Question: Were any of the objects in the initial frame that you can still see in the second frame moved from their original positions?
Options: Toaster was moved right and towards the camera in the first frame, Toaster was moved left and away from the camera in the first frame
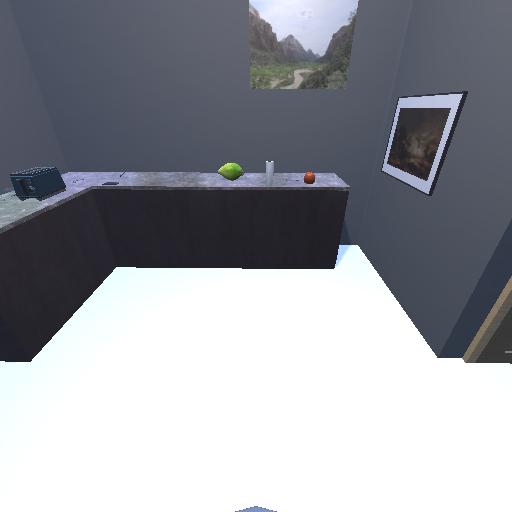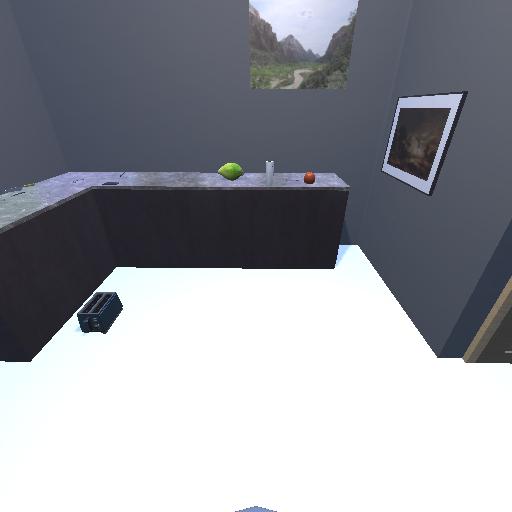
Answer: Toaster was moved right and towards the camera in the first frame